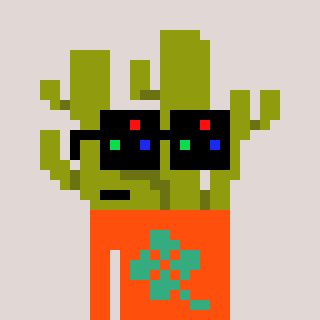
a pixel art character with square black sunglasses, a cactus-shaped head and a orange-colored body on a warm background